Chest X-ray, AP view. Patient: 48 years old, sex F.
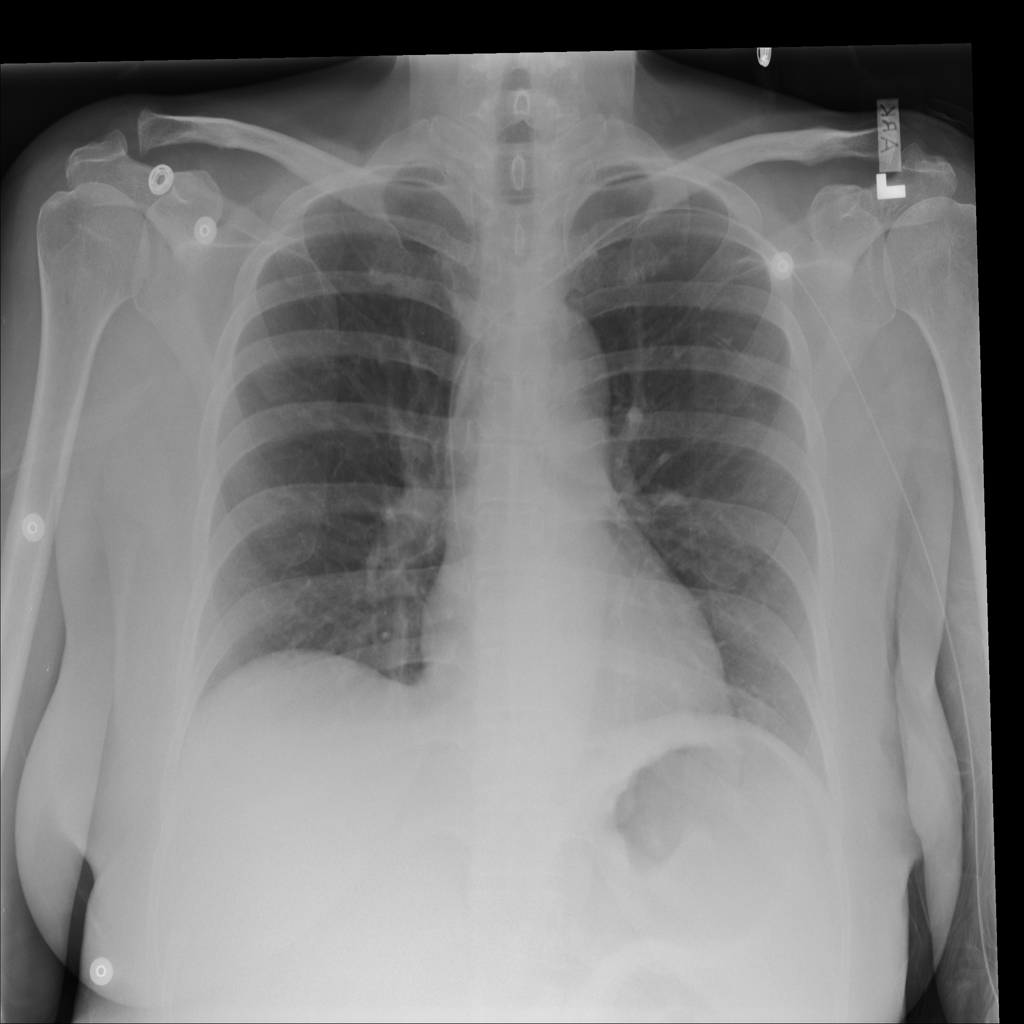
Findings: No Finding